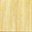
Piece: xx